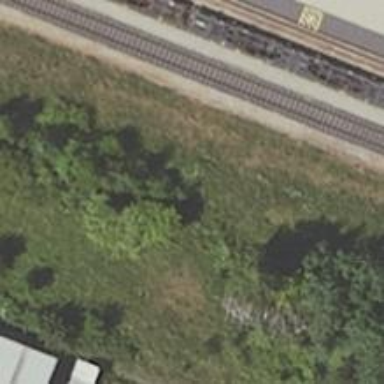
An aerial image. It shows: Abandoned railway yard.